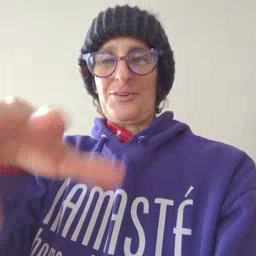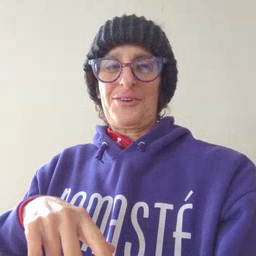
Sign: helicopter